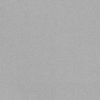
Label: dusty